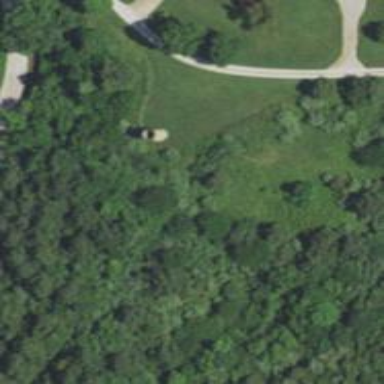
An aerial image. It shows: Silo.